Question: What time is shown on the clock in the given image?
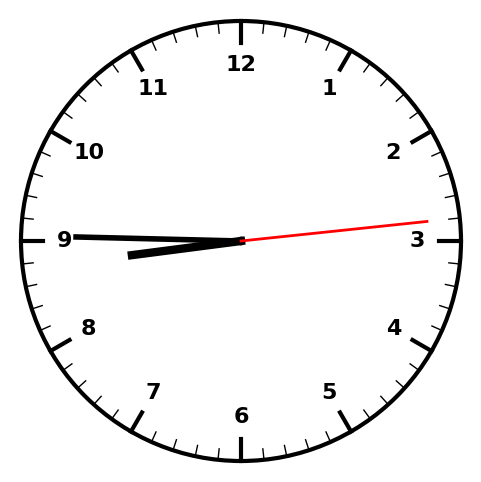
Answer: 08:45:14